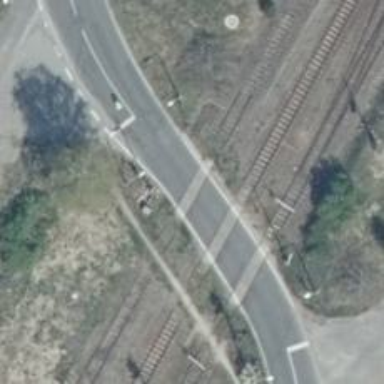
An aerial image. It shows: Full barrier level crossing along the railway.